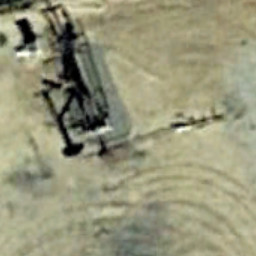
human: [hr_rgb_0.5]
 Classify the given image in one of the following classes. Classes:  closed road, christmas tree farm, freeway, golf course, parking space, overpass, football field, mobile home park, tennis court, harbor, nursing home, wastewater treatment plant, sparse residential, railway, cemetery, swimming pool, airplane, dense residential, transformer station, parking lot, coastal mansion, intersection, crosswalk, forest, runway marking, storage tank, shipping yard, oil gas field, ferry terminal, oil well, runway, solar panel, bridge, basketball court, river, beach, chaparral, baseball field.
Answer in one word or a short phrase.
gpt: oil well